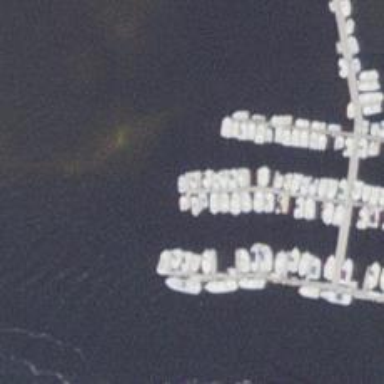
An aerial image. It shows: Man-made pier.